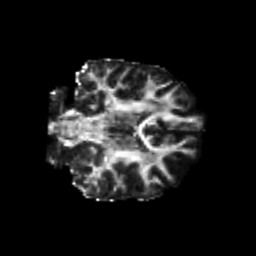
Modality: FA
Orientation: coronal
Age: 20
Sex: female
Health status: healthy
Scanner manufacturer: philips
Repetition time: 7.393 s
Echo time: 0.08599 s